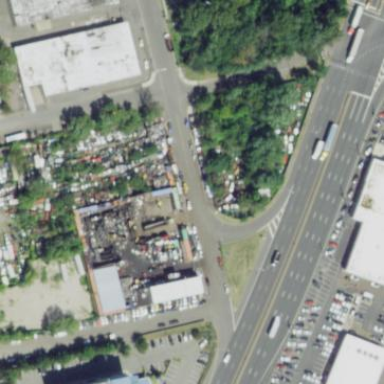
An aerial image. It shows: Industrial area designated as auto wrecker yard.